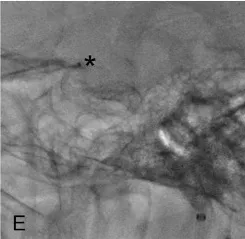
Key steps of the PED rescue maneuver. (E) Insufficient opening of the distal PED (asterisk).
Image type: radiology (mri)